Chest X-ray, AP view. Patient: 61 years old, sex F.
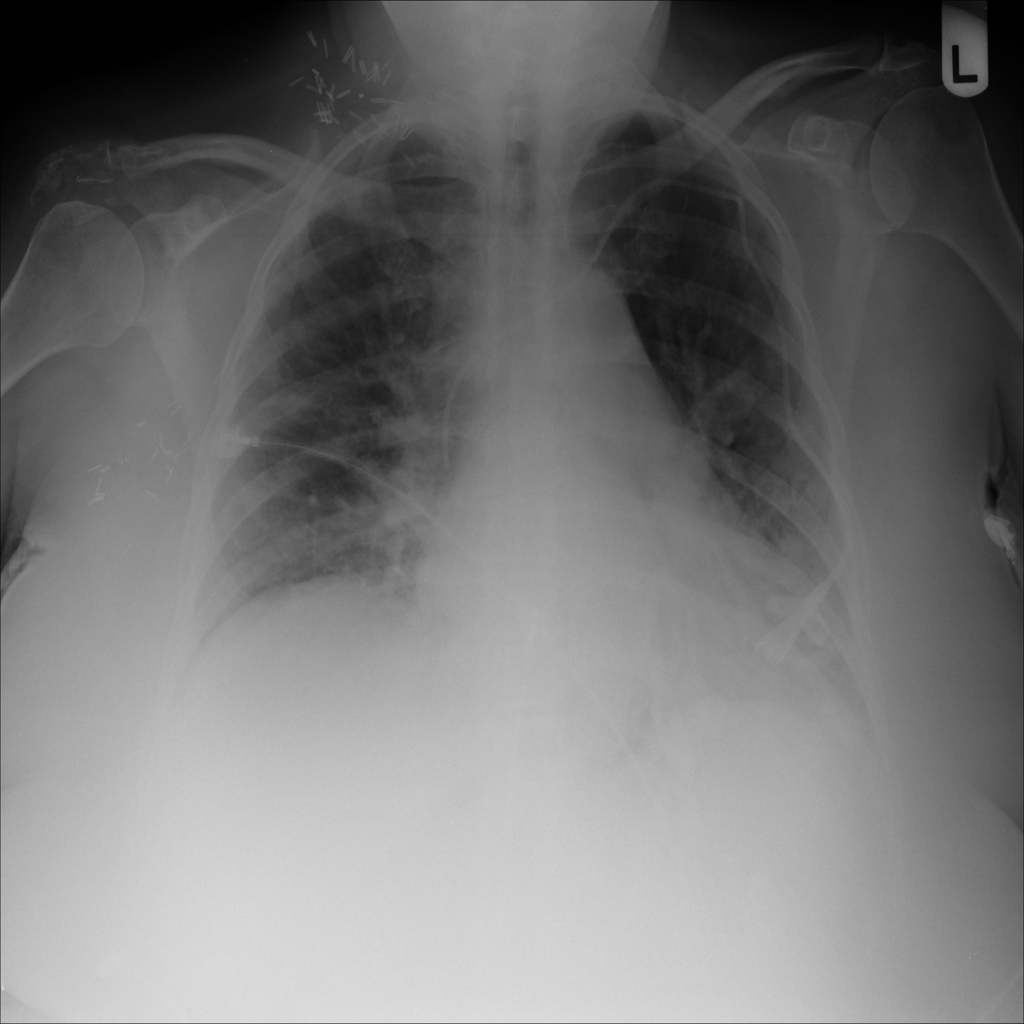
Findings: Edema